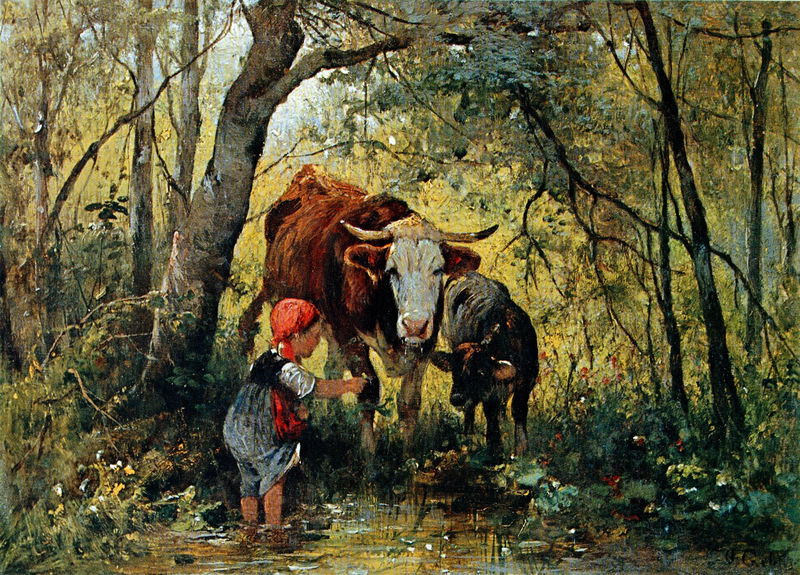
Titel: Kind mit Kuh und Kalb
Künstler: Otto Gebler
Standort: Dachau
Institution: Schloss Haimhausen, Gemälde-Cabinett-Unger
Schlagwörter: baum, blau, blätter, gemälde, hand, himmel, laub, schatten, wasser, weiß, wolf, bäume, fluss, gelb, grün, landschaft, mädchen, see, teich, ufer, äste, blume, blumen, braun, grau, kleid, köpfe, licht, nase, orange, schwarz, türkis, blick, blüte, blüten, gras, rot, tier, tiere, tuch, wiese, malerei, rock, kappe, trinken, bluse, inkarnat, mensch, stehen, horn, öl, ast, bach, birke, birken, feld, gräser, kühe, natur, spiegelung, stamm, strauch, vieh, zweige, busch, gebüsch, gewässer, sonne, sträucher, futter, gewand, realismus, kind, mutter, pflanzen, locken, ohren, rosa, wald, genre, kinder, rund, beine, fell, hufe, schürze, bein, sommer, tag, kuh, rind, idylle, böschung, stämme, spielen, kopftuch, junge, weste, bauer, barfuss, offen, rinder, knabe, idyllisch, lichtung, waten, füttern, geben, beeren, erdbeeren, sumpf, reichen, tasche, tracht, unterholz, tümpel, rinde, märchen, seerosen, tränke, gestrüpp, hörner, freundlich, buntvieh, niedlich, bulle, ochse, stier, hirte, hirtin, neugierig, dirndl, kalb, kälbchen, leibchen, gehörn, forst, landchaft, blaub, anheben, astl, lupfen, rotkäppchen, snne, sumpfblumen, grimm, hinhalten, im wasser, blummen, märhcne, kindchenschema, rotbunt